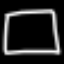
Label: square